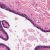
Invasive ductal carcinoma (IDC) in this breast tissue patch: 0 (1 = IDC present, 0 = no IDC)